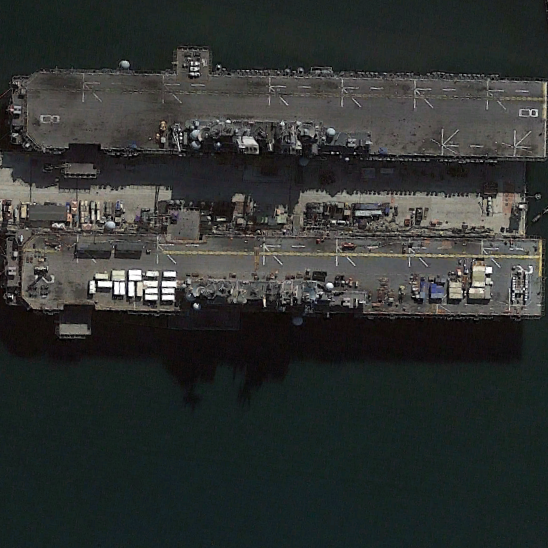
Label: assault